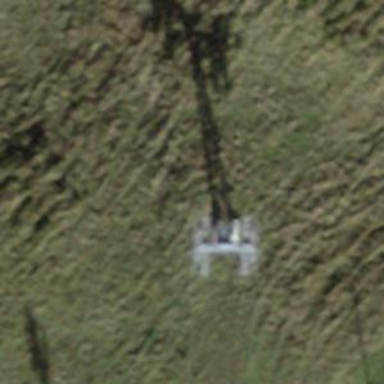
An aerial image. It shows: Pylon for aerialway.